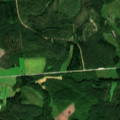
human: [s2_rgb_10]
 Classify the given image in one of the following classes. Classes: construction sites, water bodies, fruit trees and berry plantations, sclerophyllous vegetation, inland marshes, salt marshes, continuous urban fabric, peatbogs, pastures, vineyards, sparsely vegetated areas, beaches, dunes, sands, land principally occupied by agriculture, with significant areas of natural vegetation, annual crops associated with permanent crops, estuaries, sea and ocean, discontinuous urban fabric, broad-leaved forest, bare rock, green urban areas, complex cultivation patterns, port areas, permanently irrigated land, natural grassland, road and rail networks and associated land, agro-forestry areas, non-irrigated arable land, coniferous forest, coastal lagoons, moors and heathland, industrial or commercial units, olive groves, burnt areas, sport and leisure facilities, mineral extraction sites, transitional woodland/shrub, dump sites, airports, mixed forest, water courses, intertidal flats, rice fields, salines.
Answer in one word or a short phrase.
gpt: non-irrigated arable land, land principally occupied by agriculture, with significant areas of natural vegetation, coniferous forest, mixed forest